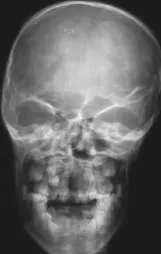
Anteroposterior view of skull.
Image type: radiology (x_ray)